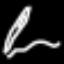
Label: pencil